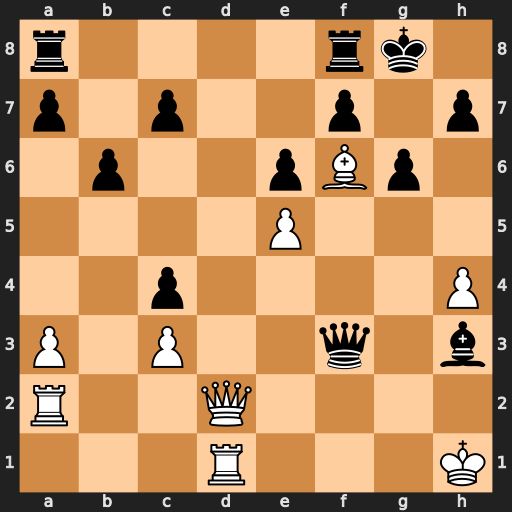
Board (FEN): r4rk1/p1p2p1p/1p2pBp1/4P3/2p4P/P1P2q1b/R2Q4/3R3K
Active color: w
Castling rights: -
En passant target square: -
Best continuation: Kh2 Qh5 Kxh3